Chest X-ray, AP view. Patient: 22 years old, sex M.
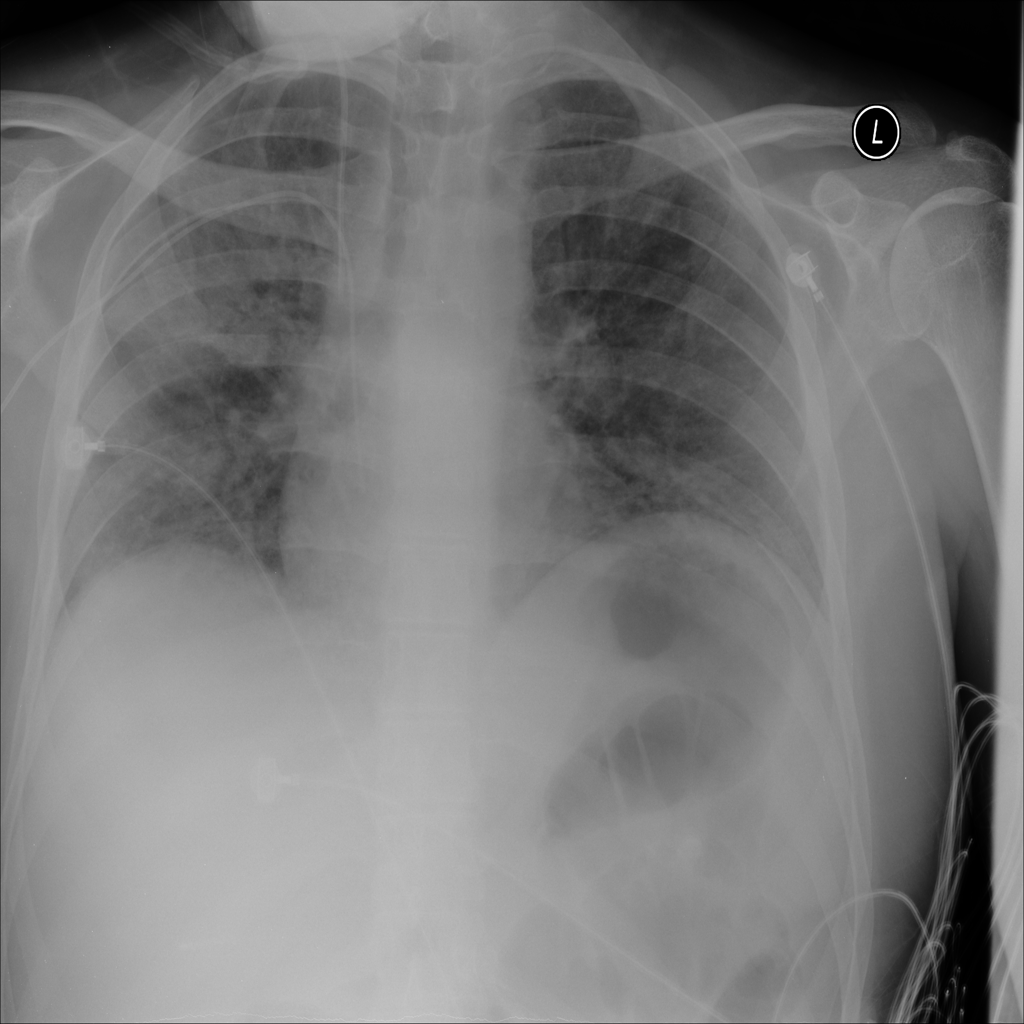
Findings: Infiltration